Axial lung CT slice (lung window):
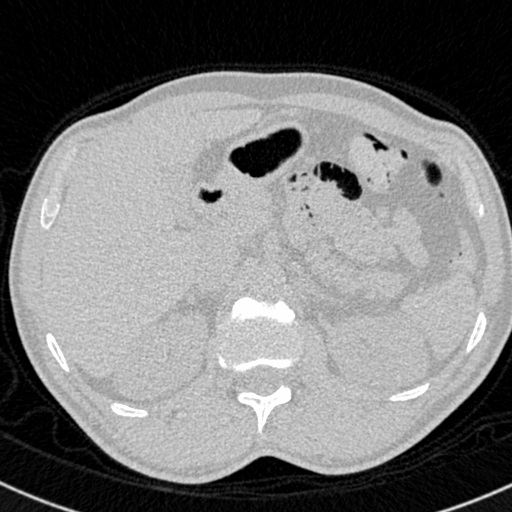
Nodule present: no